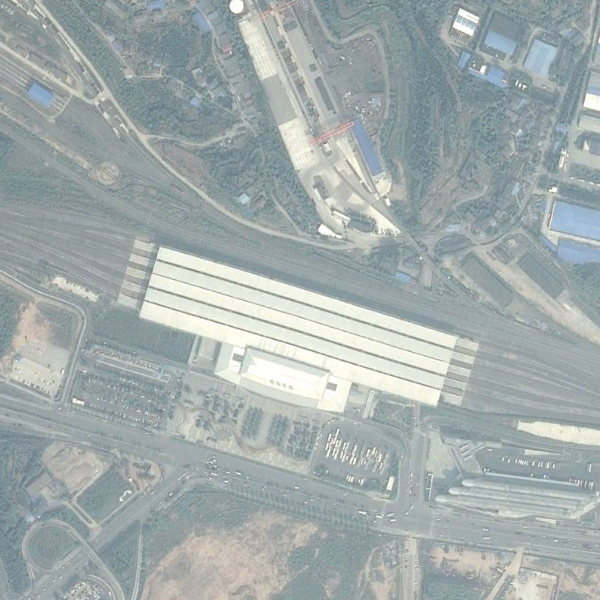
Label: RailwayStation